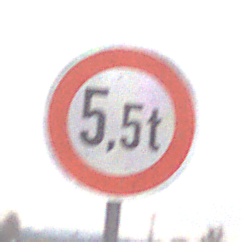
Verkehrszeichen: TatsaechlicheMasse
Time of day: Midday
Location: Outdoor (RoadRail)
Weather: Overcast
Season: NotSpecified
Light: Natural